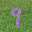
Label: 9